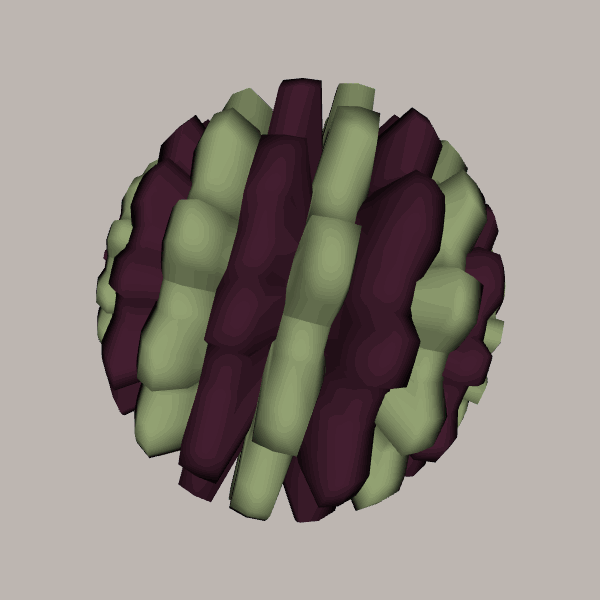
Background: light